Field crop: tomato
Growth stage: 2
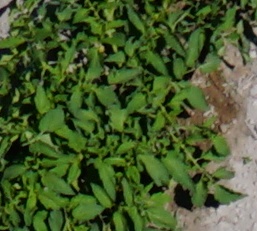
Species: tomato